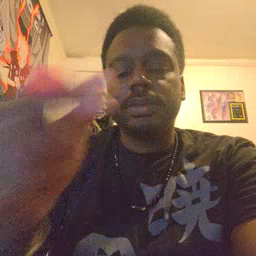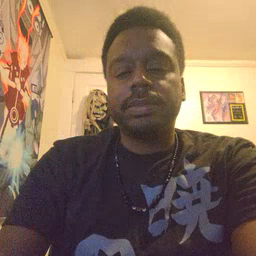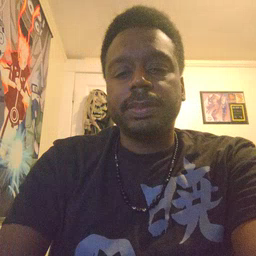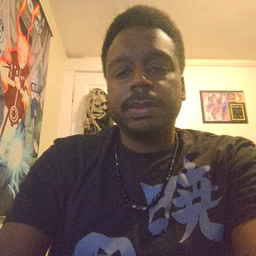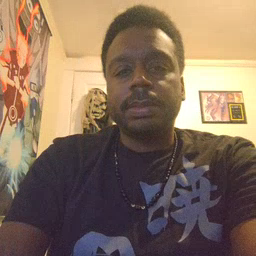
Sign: pretty